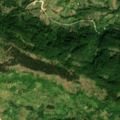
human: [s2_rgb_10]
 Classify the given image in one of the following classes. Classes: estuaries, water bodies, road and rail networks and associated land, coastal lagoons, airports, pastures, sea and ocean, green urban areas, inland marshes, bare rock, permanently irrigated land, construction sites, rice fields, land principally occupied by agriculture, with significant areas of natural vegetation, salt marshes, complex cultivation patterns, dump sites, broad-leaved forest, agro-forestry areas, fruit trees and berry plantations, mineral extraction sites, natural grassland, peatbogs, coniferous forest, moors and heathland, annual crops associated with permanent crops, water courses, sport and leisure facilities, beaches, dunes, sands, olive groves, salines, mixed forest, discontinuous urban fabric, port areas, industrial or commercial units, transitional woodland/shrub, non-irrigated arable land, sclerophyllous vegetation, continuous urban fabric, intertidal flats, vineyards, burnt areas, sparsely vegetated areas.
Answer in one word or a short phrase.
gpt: land principally occupied by agriculture, with significant areas of natural vegetation, broad-leaved forest, transitional woodland/shrub